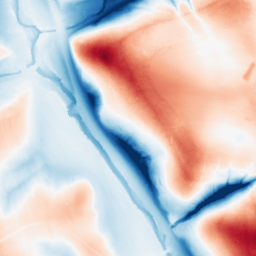
Category: trend_removal
Decomposition family: local_polynomial
Decomposition parameters: window_size: 101
degree: 2
Upsampling method: edge_directed
Upsampling parameters: scale: 4
Upsampling scale: 4